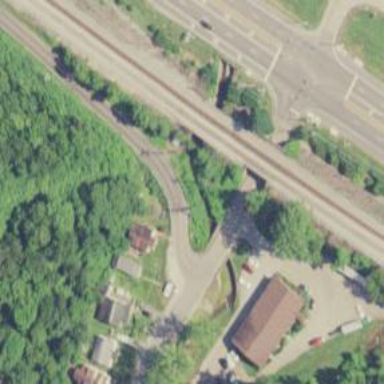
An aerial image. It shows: Bridge over railway line.